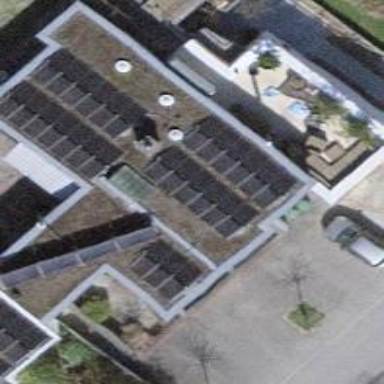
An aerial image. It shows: Solar power generator utilizing photovoltaic technology with solar photovoltaic panels.